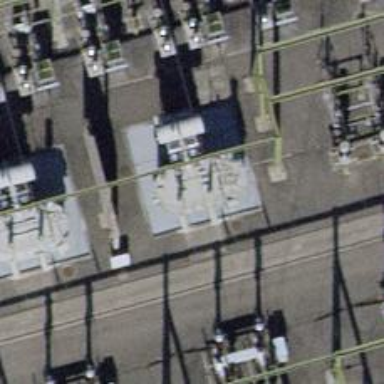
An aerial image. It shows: Outdoor transformer used for traction purposes.